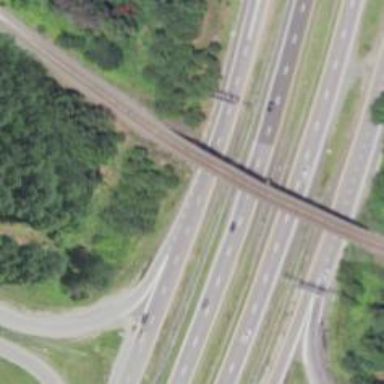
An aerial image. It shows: Motorway junction.